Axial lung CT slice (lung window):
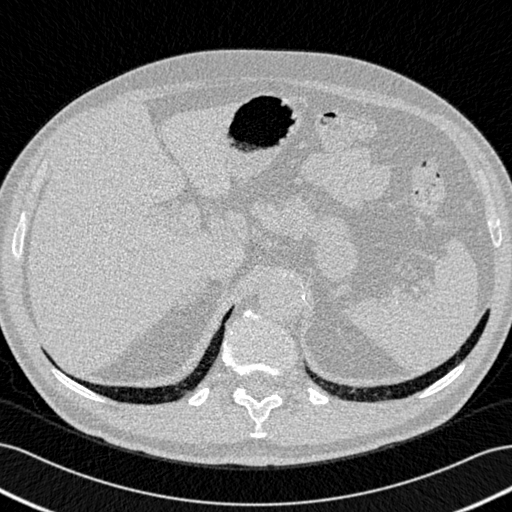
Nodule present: no